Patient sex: F
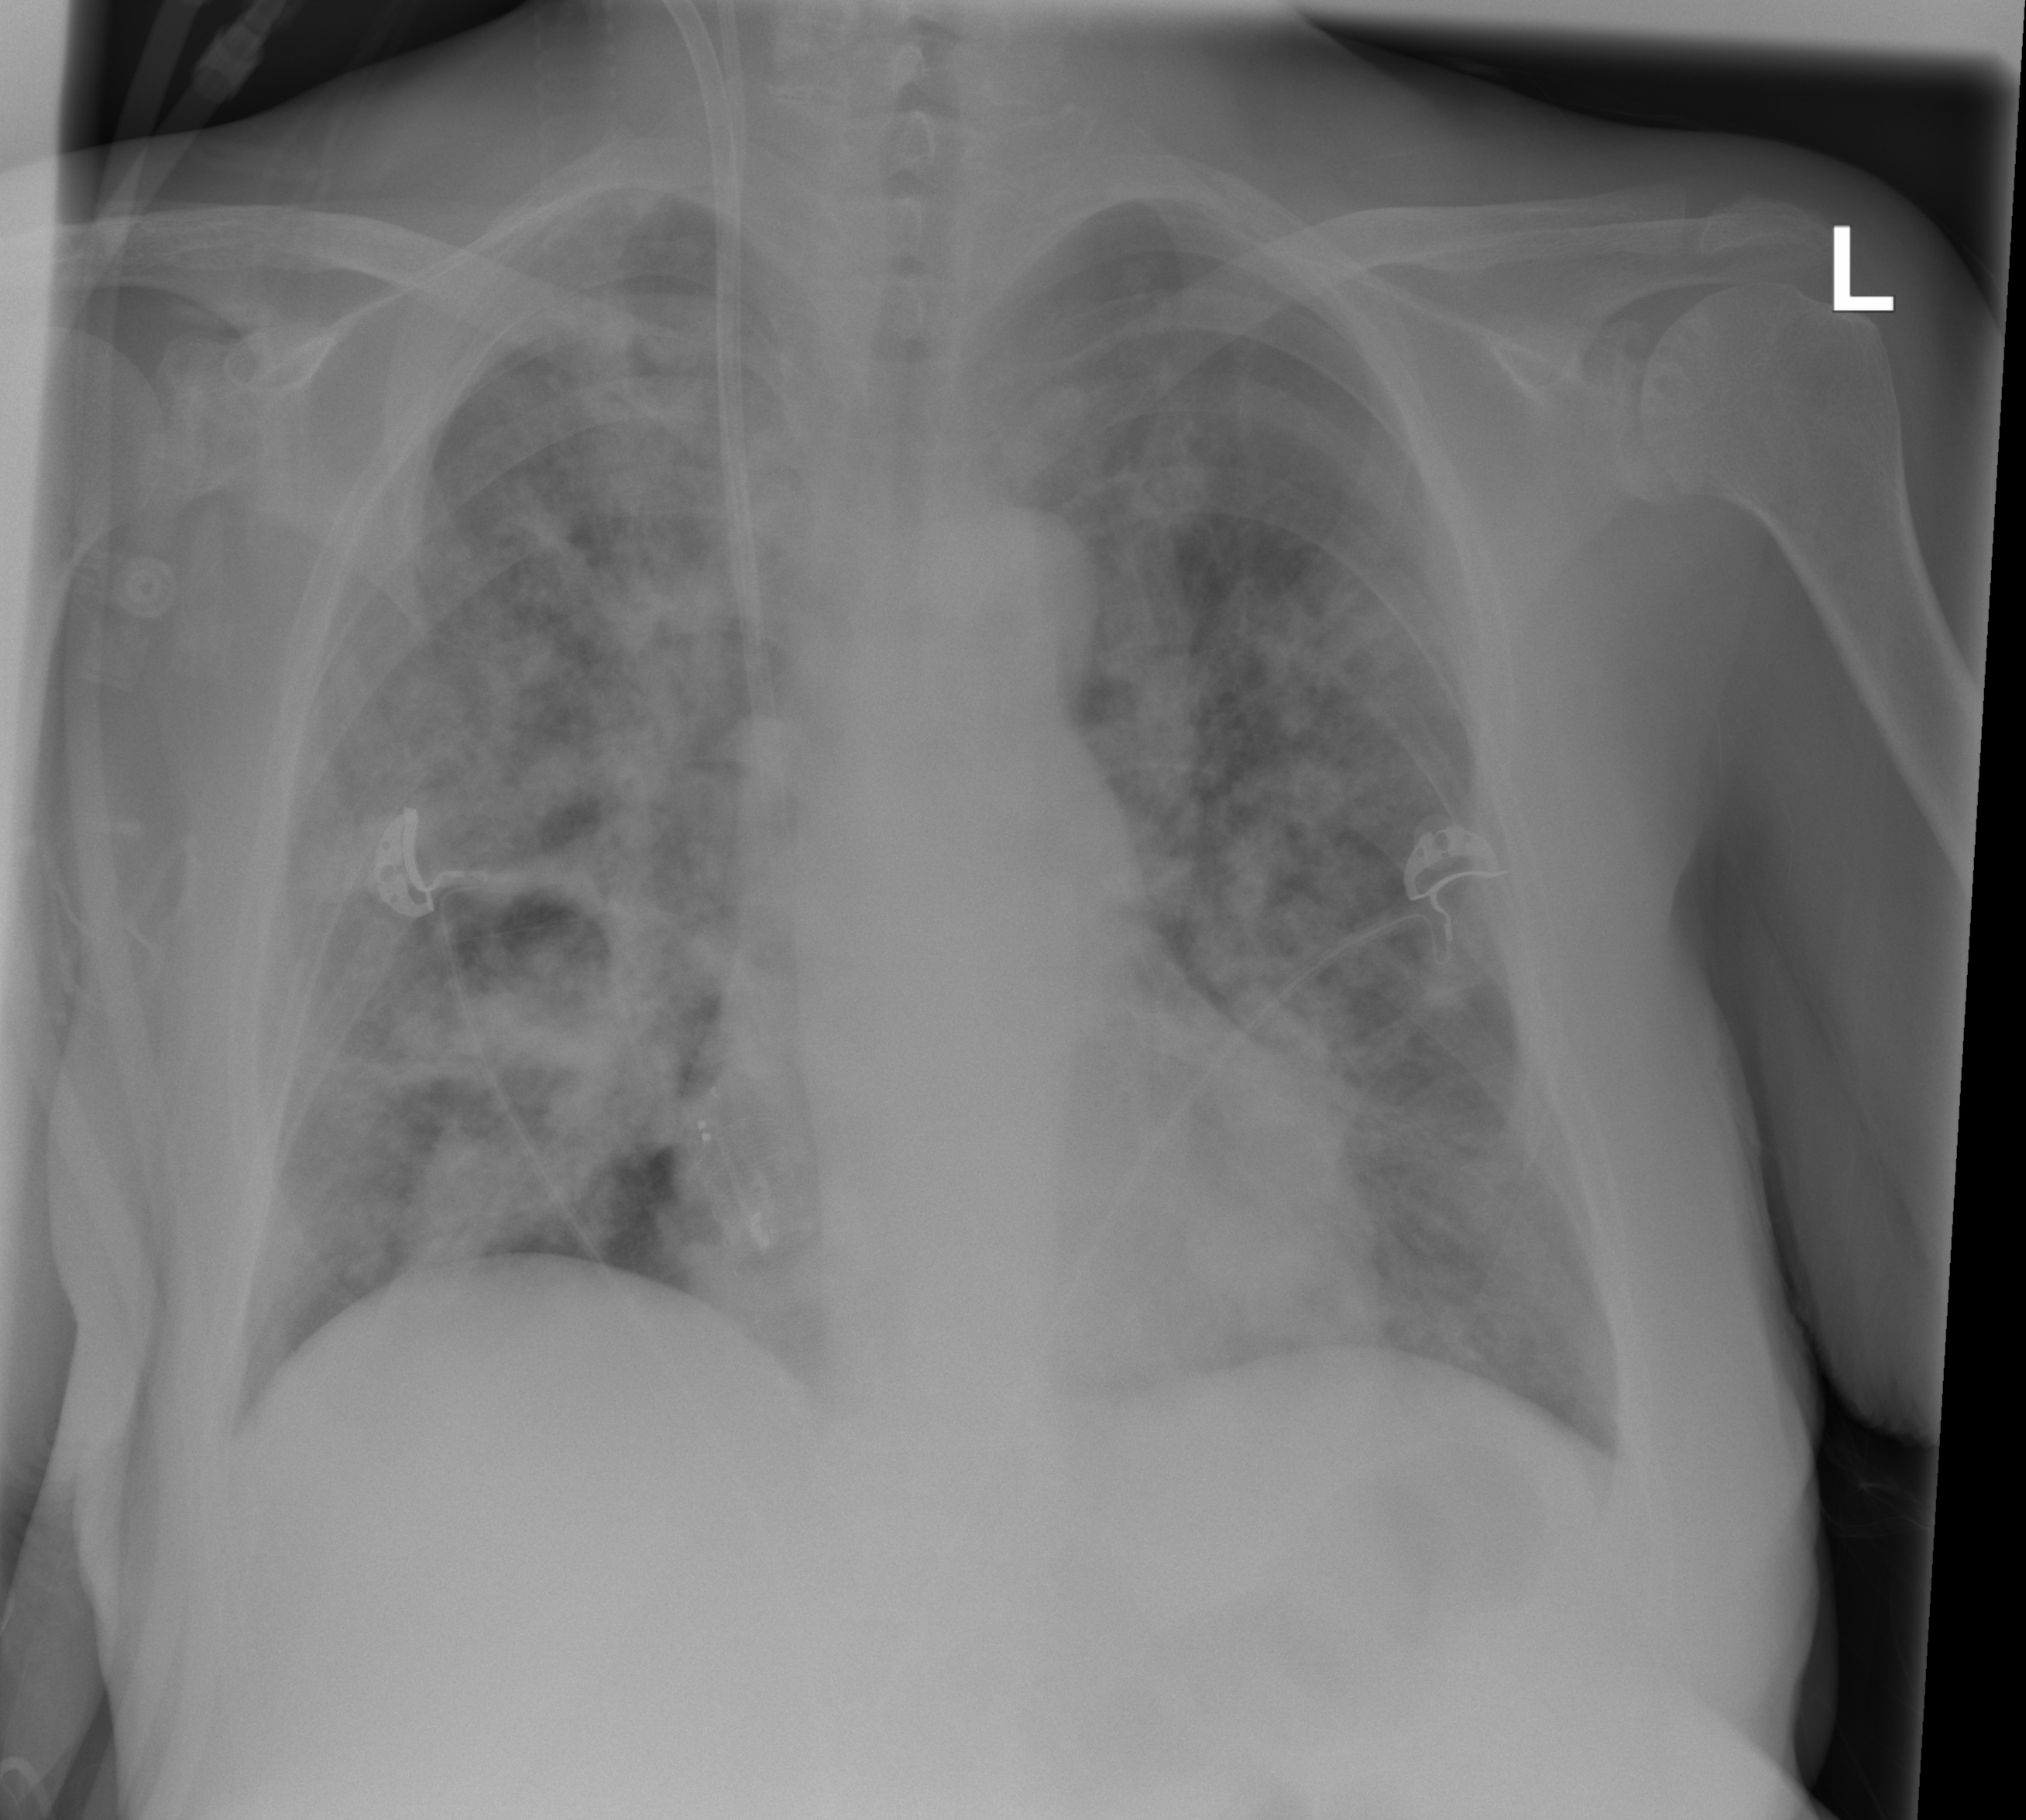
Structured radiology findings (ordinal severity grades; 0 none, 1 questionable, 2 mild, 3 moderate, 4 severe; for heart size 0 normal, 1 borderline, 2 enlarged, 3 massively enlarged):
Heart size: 0
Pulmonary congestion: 2
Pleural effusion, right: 0
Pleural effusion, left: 0
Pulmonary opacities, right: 3
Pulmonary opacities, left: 2
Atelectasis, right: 0
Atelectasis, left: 0